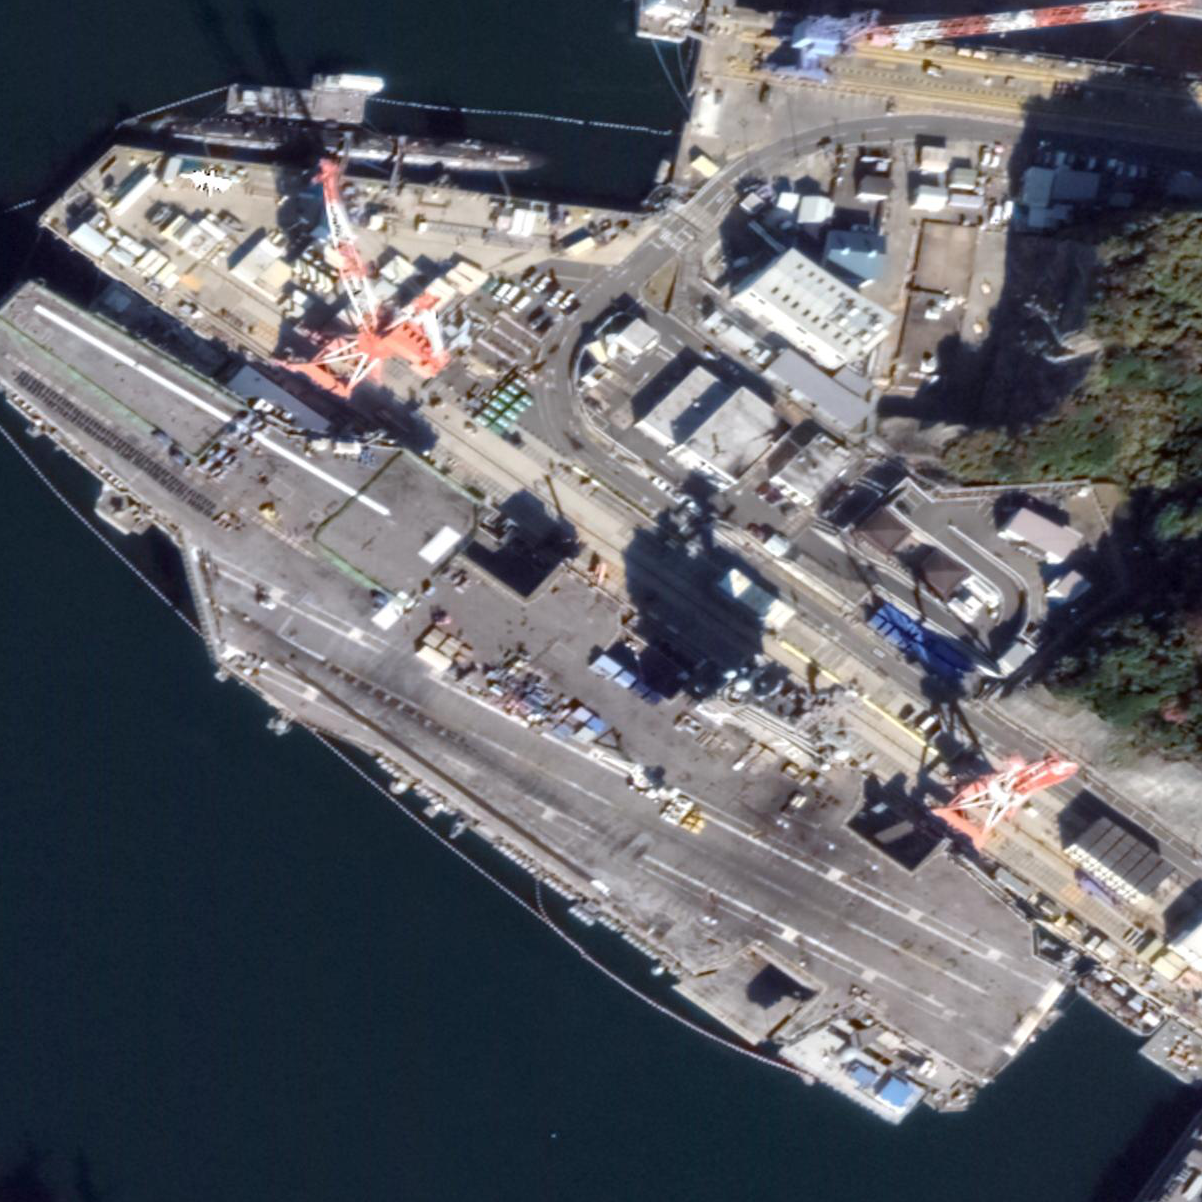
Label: aircraft_carrier